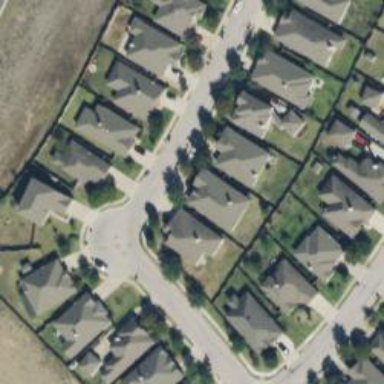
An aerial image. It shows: Residential road.